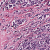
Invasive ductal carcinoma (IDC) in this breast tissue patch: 1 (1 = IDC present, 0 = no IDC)